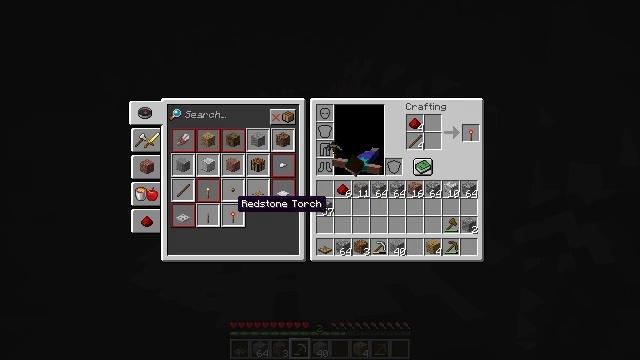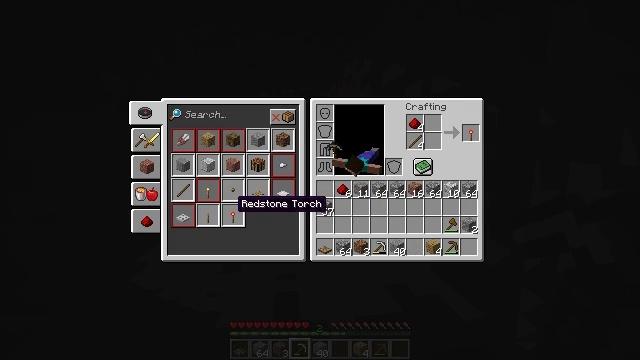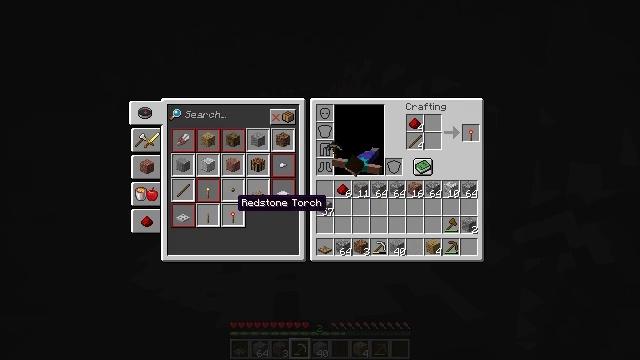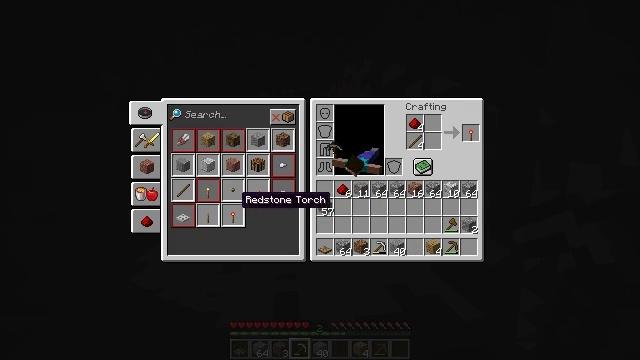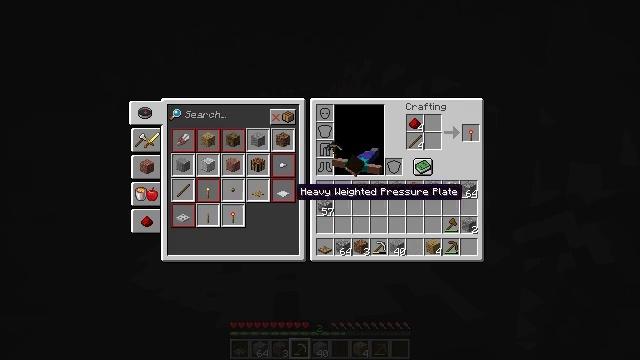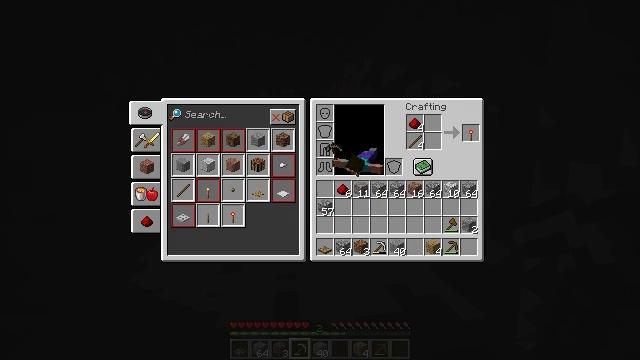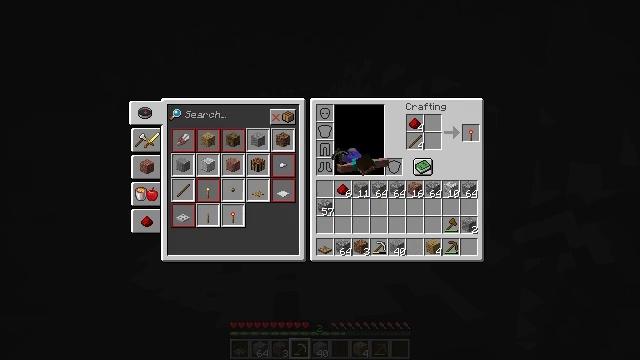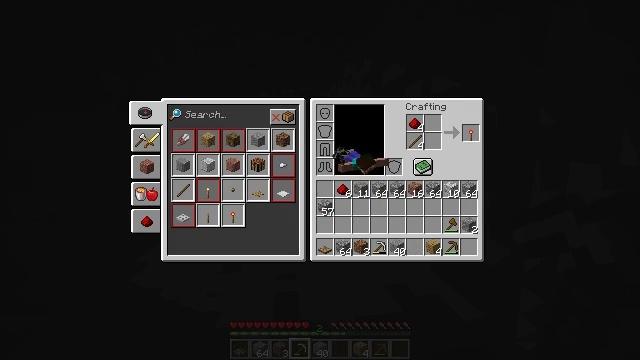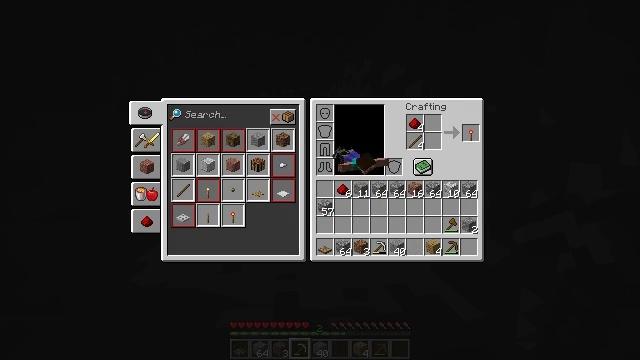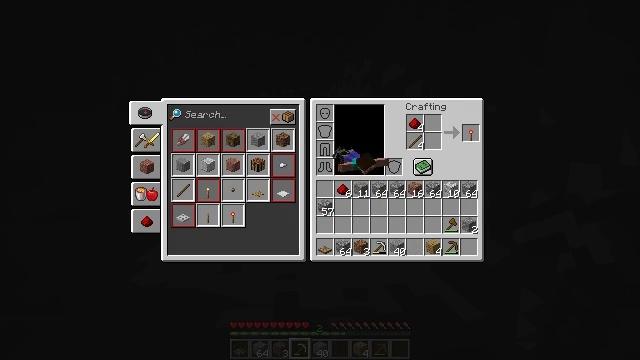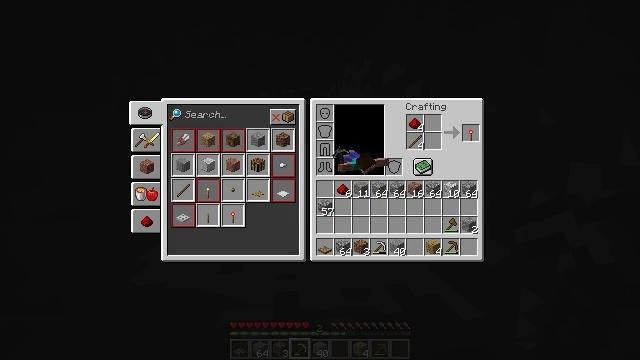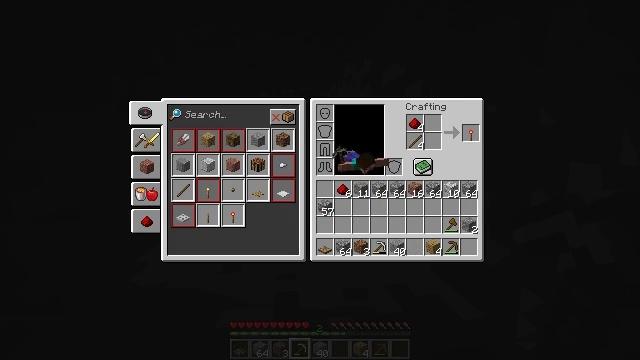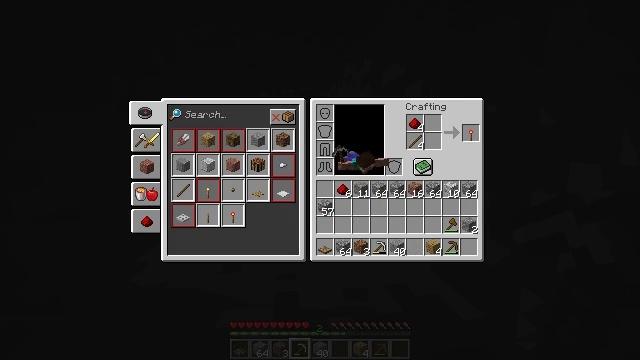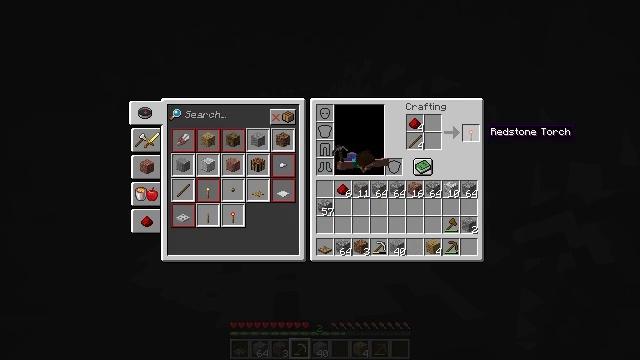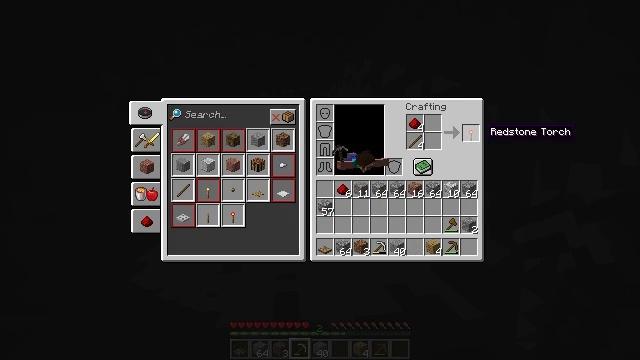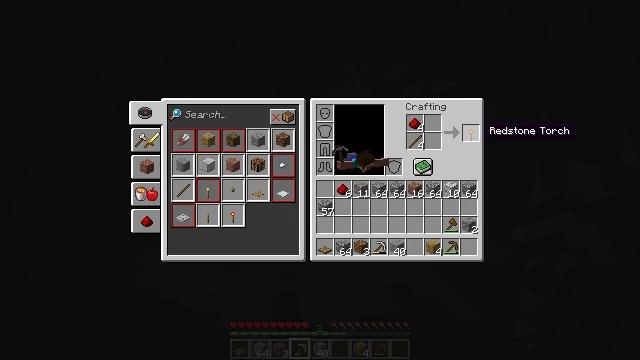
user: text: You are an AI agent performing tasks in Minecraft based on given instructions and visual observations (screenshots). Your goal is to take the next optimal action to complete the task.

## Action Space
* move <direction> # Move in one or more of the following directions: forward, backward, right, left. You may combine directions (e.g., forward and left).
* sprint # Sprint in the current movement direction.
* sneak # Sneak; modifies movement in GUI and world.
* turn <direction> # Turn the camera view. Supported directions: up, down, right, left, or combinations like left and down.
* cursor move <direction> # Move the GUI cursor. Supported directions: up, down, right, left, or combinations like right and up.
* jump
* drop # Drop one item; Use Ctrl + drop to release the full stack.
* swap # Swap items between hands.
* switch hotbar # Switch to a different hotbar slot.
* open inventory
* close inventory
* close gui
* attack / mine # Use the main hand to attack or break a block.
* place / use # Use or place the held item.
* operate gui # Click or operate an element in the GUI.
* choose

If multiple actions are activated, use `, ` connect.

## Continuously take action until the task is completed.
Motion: motion action
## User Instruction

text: Craft a redstone torch.
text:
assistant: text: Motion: no_op
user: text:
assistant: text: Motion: no_op
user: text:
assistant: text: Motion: no_op
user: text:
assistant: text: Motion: cursor move right and up
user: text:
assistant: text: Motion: cursor move right and up
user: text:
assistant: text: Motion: cursor move right and up
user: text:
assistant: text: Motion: no_op
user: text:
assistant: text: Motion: no_op
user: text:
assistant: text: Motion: no_op
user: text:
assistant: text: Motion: no_op
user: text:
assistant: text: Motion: cursor move left and up
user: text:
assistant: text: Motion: cursor move left
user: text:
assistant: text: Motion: no_op
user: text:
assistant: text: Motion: no_op
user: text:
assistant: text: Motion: no_op
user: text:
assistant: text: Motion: no_op
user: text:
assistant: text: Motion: no_op
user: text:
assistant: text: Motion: no_op
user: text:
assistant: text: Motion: no_op
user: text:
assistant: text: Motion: sneak
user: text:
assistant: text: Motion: sneak
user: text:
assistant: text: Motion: sneak
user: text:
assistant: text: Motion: sneak
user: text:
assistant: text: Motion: sneak
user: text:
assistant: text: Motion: sneak
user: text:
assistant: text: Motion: sneak, operate gui
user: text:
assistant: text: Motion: sneak, operate gui
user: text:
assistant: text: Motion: sneak
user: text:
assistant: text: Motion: sneak
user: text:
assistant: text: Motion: no_op